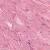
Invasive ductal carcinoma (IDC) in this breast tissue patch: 0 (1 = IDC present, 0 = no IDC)